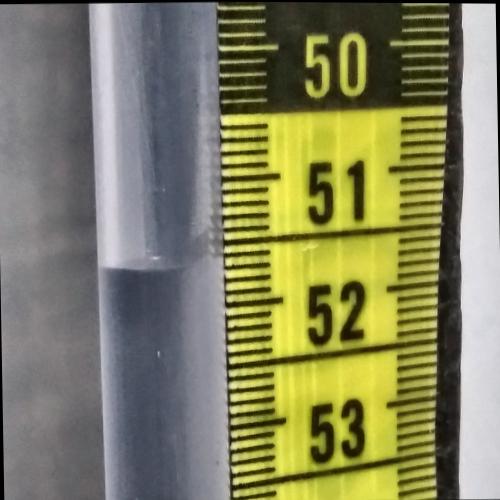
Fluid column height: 51.7 cm